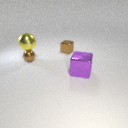
small brown metal sphere behind large purple metal cube